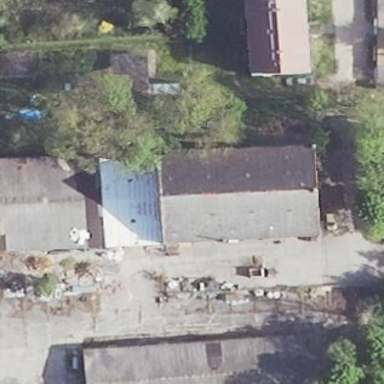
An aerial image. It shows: Warehouse building.